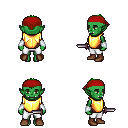
a pixel art fantasy rpg character, female body template, orc, green skin, gold chest armor, white pants, green short mohawk hairstyle, red bandana, white cloth bracers, brown shoes, dagger, four views (front, back, left, right), 2x2 character sprite sheet, small pixel art, hard edges, no anti-aliasing